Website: home-depot
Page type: account-selection
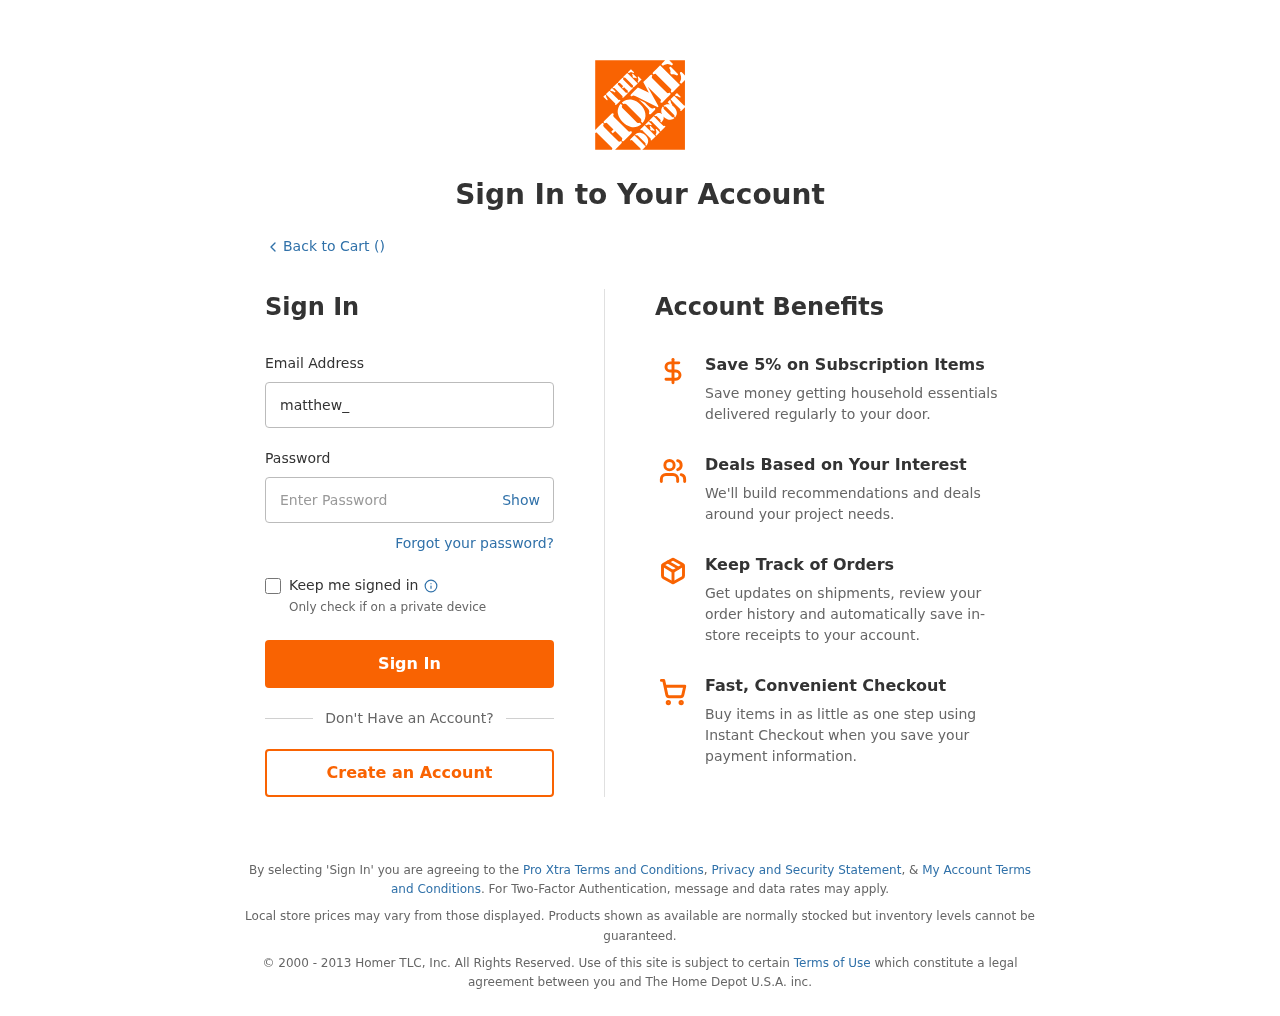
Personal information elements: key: PII_LOGIN_USERNAME
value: matthew_davis